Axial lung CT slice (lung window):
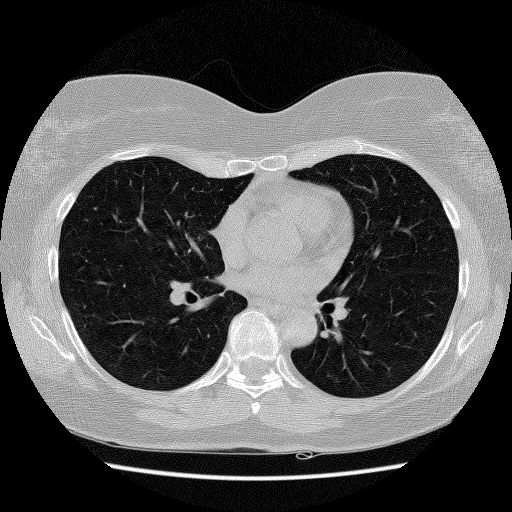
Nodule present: no